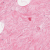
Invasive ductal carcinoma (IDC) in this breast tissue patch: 0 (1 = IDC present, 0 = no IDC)